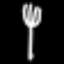
Label: fork